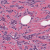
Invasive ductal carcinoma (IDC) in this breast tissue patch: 1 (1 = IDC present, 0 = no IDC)